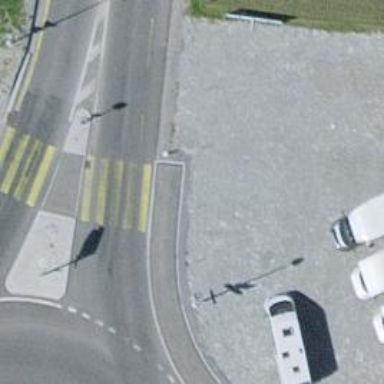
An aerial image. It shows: Uncontrolled zebra crossing with pedestrian island.